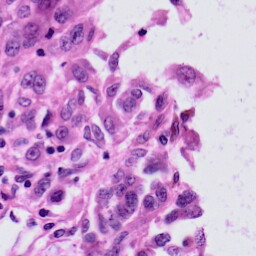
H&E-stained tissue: Skin